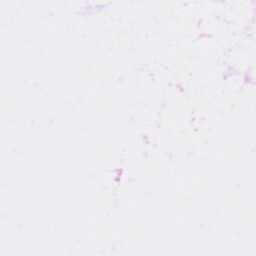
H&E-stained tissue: Skin